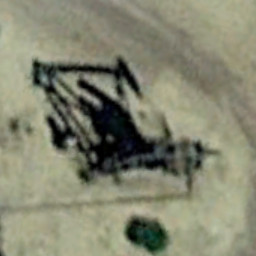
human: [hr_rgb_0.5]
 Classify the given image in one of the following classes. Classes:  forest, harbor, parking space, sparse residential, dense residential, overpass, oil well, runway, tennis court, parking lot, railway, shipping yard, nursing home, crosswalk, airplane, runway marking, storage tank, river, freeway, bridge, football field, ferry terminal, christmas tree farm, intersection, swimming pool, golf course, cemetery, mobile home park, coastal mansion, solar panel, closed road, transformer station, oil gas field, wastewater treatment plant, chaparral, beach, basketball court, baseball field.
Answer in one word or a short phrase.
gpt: oil well